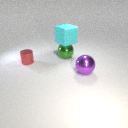
large green metal sphere to the left of large purple metal sphere